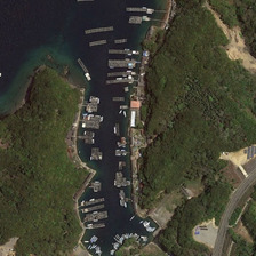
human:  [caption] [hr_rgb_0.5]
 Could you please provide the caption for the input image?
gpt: There are all kinds of boats in the middle

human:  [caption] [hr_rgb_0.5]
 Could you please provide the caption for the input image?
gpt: There are all kinds of boats in the middle.

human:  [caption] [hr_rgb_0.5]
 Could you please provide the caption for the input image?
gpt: all types of boats in the center.

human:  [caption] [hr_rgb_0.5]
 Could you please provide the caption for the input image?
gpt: All kinds of boats in the middle.

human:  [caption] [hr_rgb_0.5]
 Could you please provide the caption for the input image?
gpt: Boat of any kind in the middle.